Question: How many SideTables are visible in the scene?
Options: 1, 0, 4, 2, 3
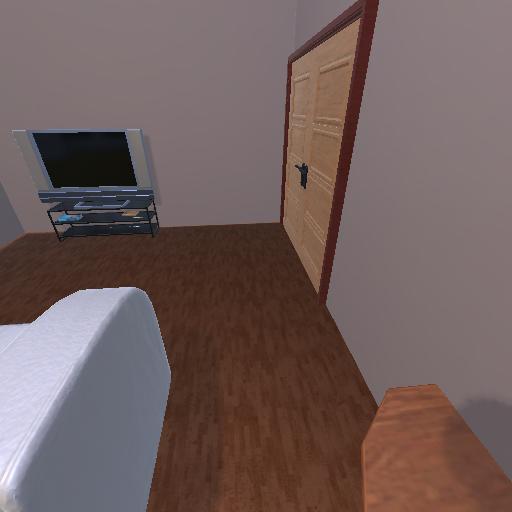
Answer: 1